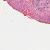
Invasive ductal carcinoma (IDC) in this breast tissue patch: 0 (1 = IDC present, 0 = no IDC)